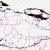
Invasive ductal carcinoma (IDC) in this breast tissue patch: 0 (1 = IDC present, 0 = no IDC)